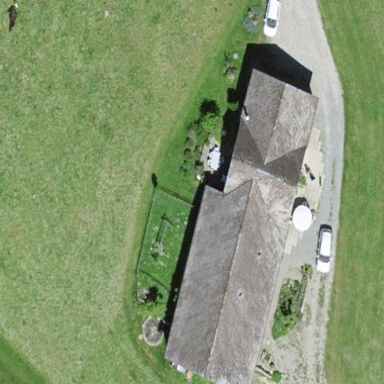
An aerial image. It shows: Farm auxiliary building with gabled roof.